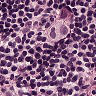
Metastatic tissue present: no